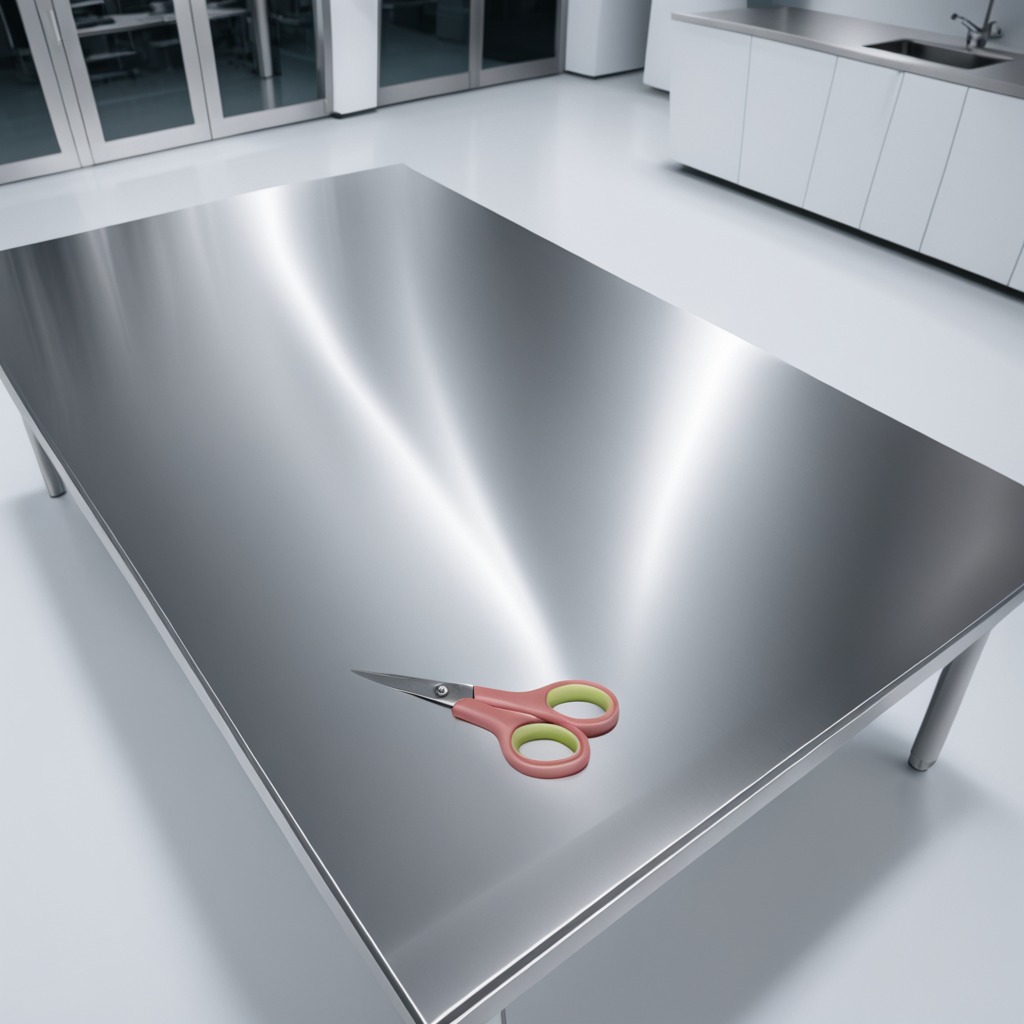
A scissor lies on the stainless steel table in a high-end prototyping lab.